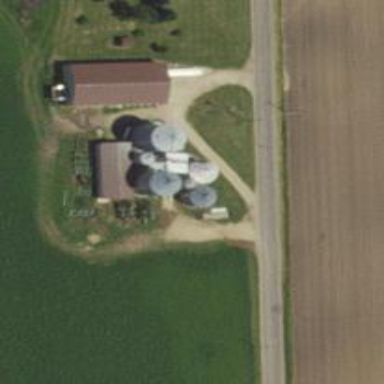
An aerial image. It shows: Silo.